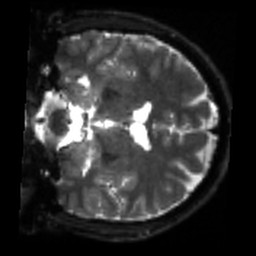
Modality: sbref
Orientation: coronal
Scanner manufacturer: siemens
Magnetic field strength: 3 T
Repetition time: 4 s
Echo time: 0.0594 s